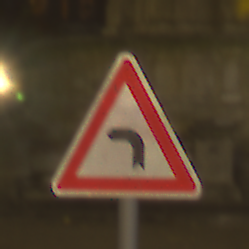
Verkehrszeichen: KurveLinks
Umgebung: Outdoor, Urban
Tageszeit: Night
Wetter: Clear
Licht: Artificial
Jahreszeit: NotSpecified
Kontrast: HighContrast